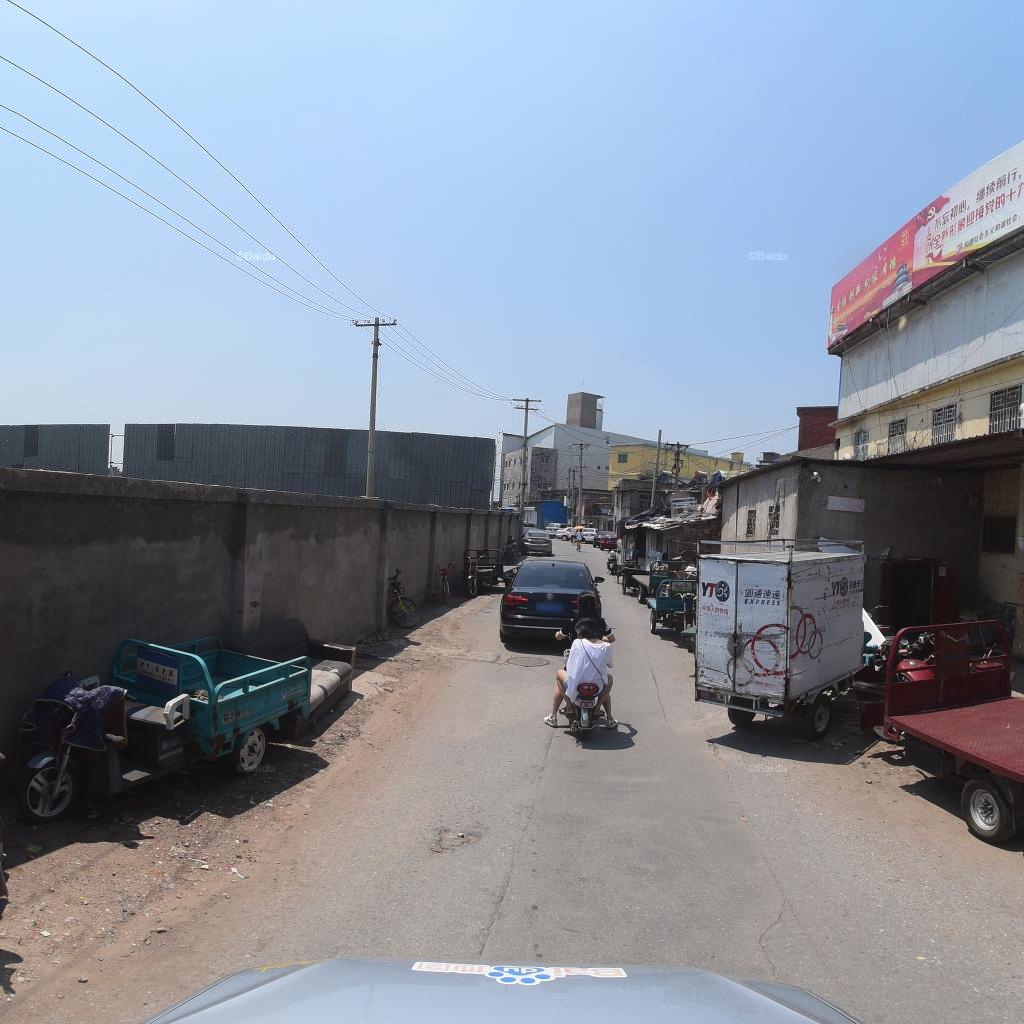
Region: Fengtai
Road damage annotations: longitudinal crack, longitudinal crack, longitudinal crack, pothole, manhole cover